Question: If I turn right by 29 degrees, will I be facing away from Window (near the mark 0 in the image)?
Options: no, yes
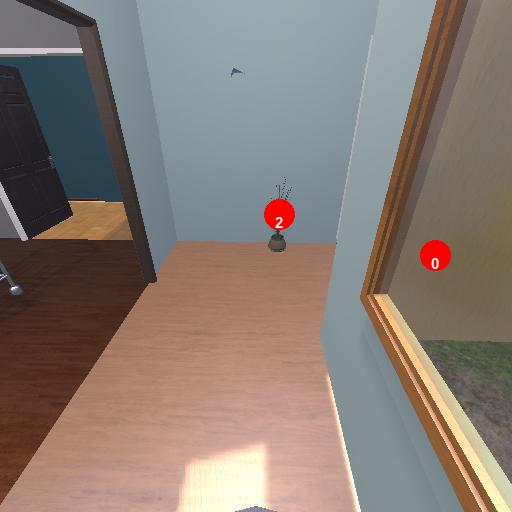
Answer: no